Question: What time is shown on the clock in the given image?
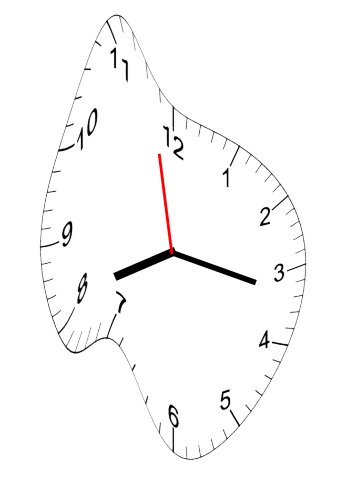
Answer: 08:16:58